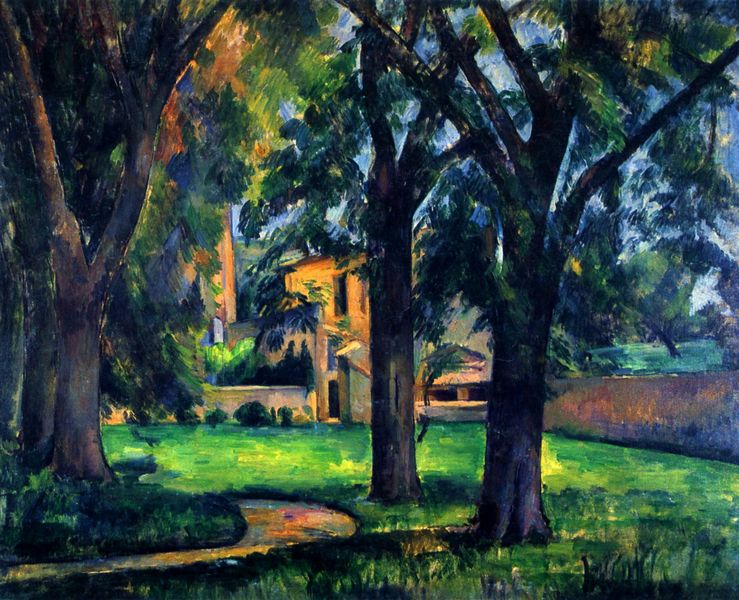
Titel: Kastanienbäume und Wirtschaftsgeäbude des Jas de Bouffan
Künstler: Paul Cézanne
Institution: (Privatsammlung)
Schlagwörter: baum, blau, blätter, dunkel, gemälde, himmel, laub, schatten, wasser, baumstämme, bäume, cezanne, gelb, grün, impressionismus, kirchner, landschaft, ocker, äste, braun, bunt, fenster, frankreich, hell, licht, orange, schwarz, tür, weiss, dach, gebäude, gras, haus, park, rasen, rot, weg, wiese, zaun, beige, expressionismus, malerei, wand, öl, ast, bach, baumstamm, erde, feld, felder, gräser, halme, häuser, natur, stamm, strauch, weite, zweige, busch, büsche, pastos, pfad, sonne, sträucher, boden, pflanzen, rosa, wald, garten, bewegt, sommer, fassade, süden, warm, farben, hitze, mauer, farbe, lila, tag, violett, stämme, duktus, impressionistisch, striche, impression, wände, helligkeit, provence, hauswand, lichtung, intensiv, macke, kurve, villa, mauern, landhaus, paul cezanne, geäst, rinde, leuchtend, stumpf, bume, halbschatten, wohnsitz, blaus, gräder, auern, suedfrankreich, enpark